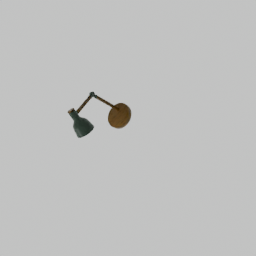
Label: lighting